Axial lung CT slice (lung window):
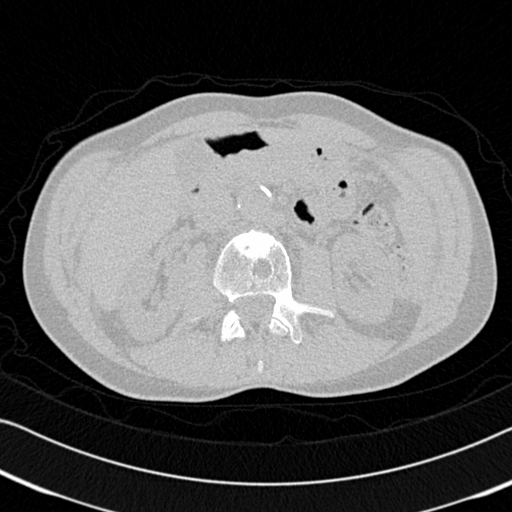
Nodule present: no